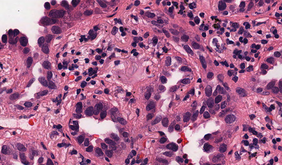
Tumor epithelial tissue: yes
Tumor-associated stroma tissue: yes
Normal tissue: no